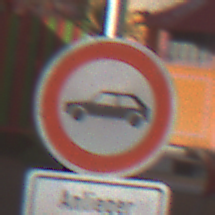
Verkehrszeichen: VerbotPersonenkraftwagen
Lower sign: PersonengruppenFrei2
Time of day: MorningAfternoon
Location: Outdoor (Special)
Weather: PartlyCloudy
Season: NotSpecified
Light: Natural